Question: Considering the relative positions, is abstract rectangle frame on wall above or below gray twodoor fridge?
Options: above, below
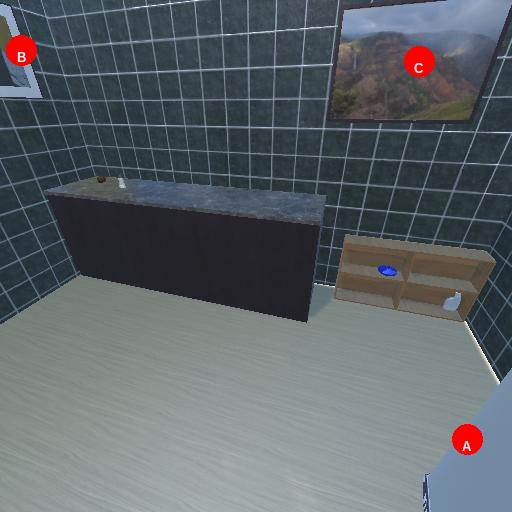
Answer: above